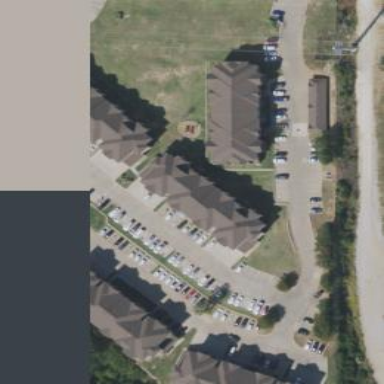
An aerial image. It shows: Image showing building with apartments.